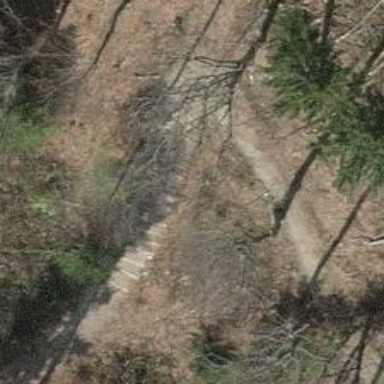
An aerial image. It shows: Set of steps on the road.